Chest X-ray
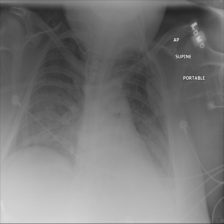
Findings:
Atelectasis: negative
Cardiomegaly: negative
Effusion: negative
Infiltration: negative
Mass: negative
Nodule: negative
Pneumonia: negative
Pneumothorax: negative
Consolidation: negative
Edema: negative
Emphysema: negative
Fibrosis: negative
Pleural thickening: negative
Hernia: negative